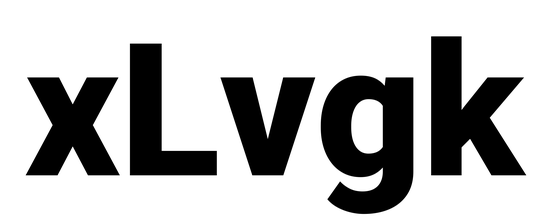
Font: Roboto_Black